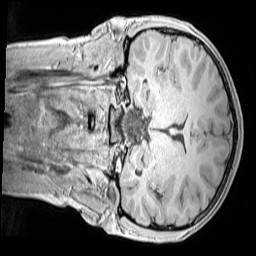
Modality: MP2RAGE
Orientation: coronal
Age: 11
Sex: female
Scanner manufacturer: siemens
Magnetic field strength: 3 T
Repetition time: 4 s
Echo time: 0.00299 s